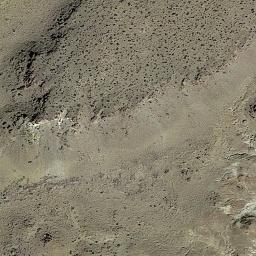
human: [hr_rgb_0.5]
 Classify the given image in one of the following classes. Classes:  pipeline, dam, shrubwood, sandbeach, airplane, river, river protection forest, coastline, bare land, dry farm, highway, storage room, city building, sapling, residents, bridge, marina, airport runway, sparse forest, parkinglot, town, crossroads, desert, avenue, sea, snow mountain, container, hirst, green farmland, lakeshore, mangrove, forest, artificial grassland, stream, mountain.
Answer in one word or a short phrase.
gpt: bare land